Interaction volume radius: 5 \u00c5
Interaction volume height: 25 \u00c5
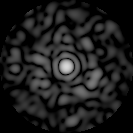
Disorder parameter: 0.82